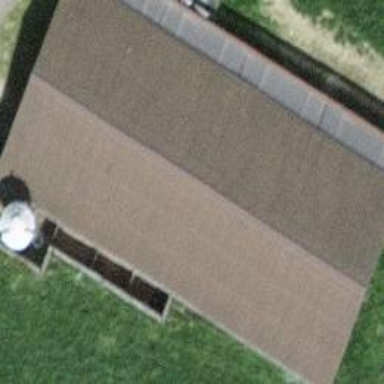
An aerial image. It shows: Sty building.